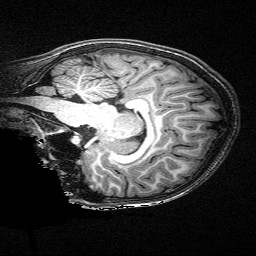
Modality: T1w
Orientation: sagittal
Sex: female
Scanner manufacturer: siemens
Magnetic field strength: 3 T
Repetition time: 2.3 s
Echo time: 0.00336 s